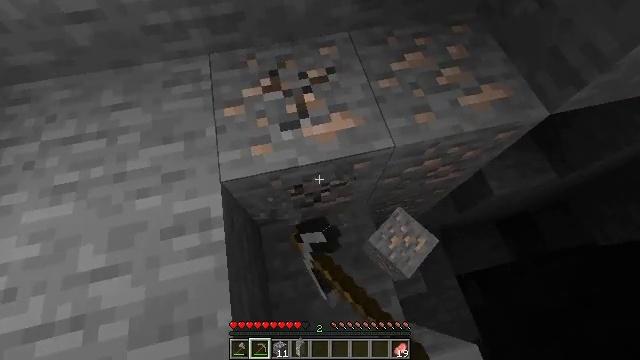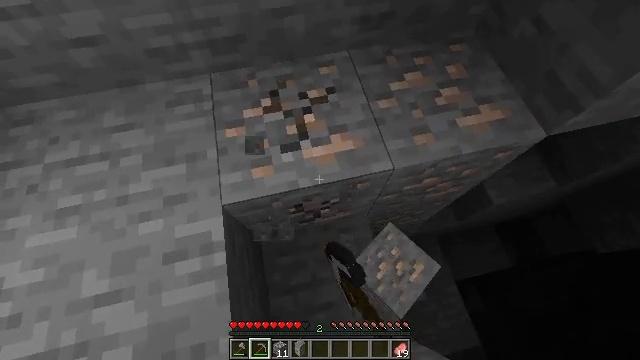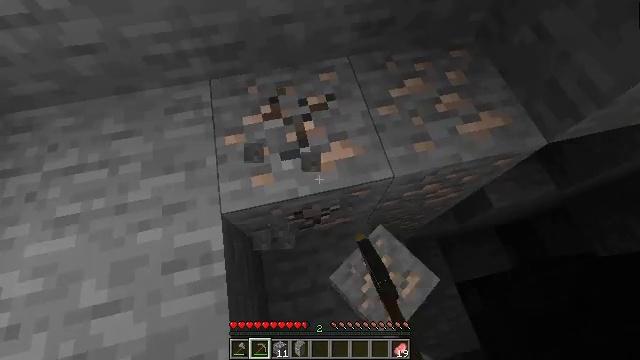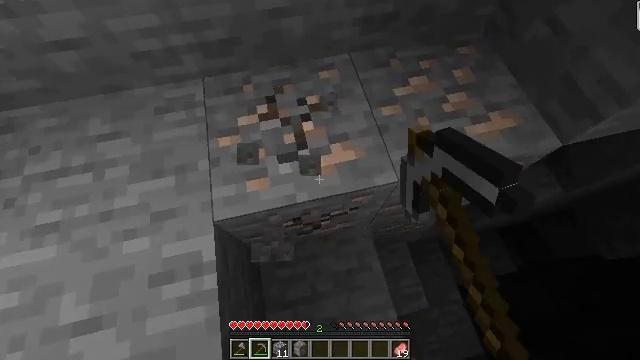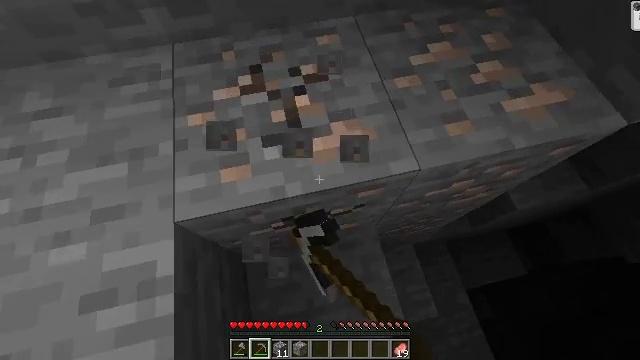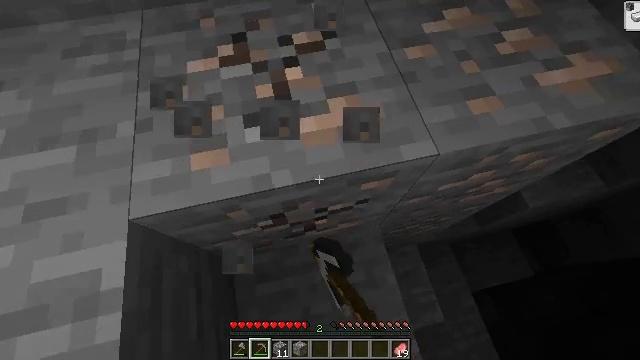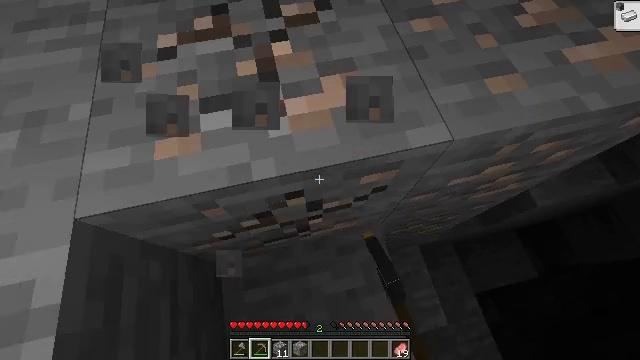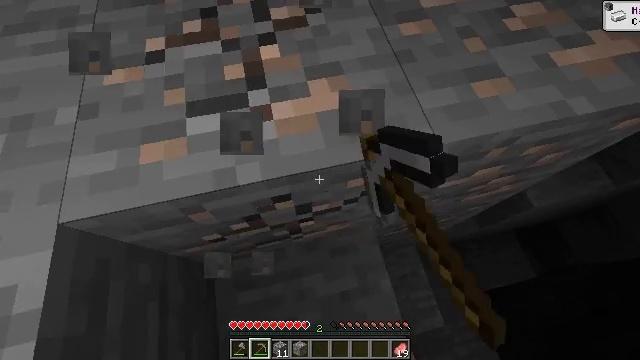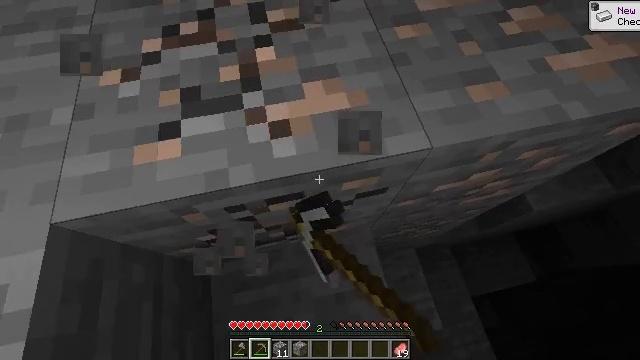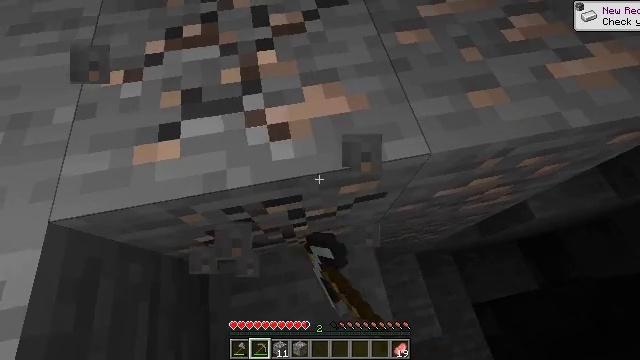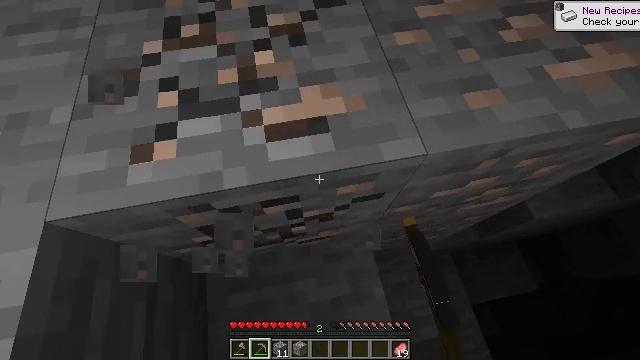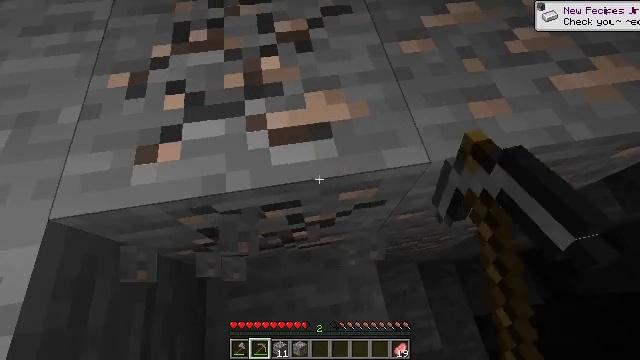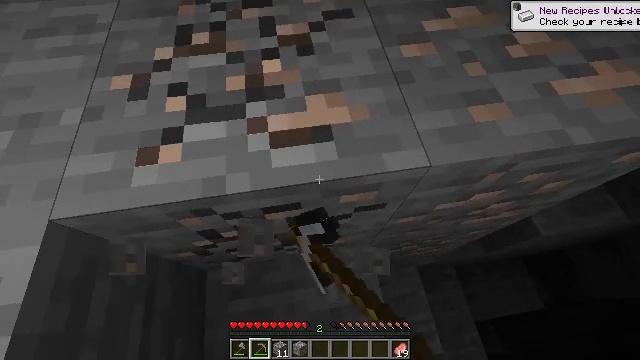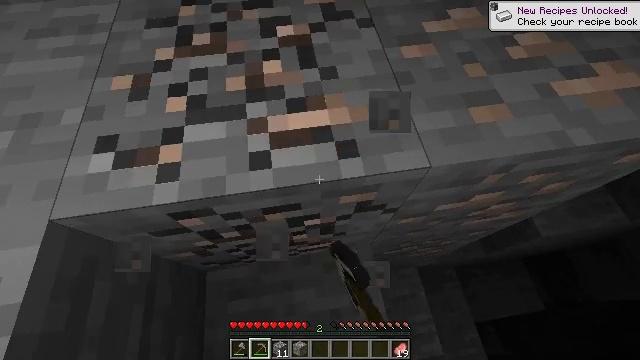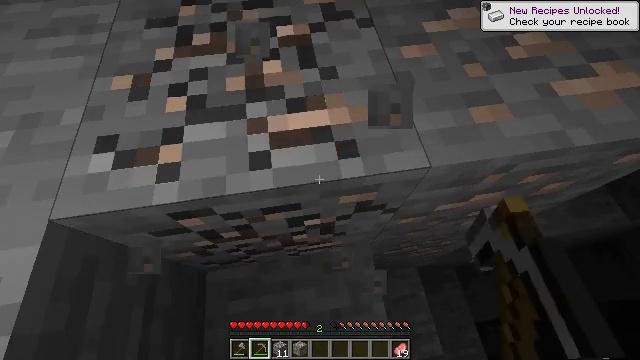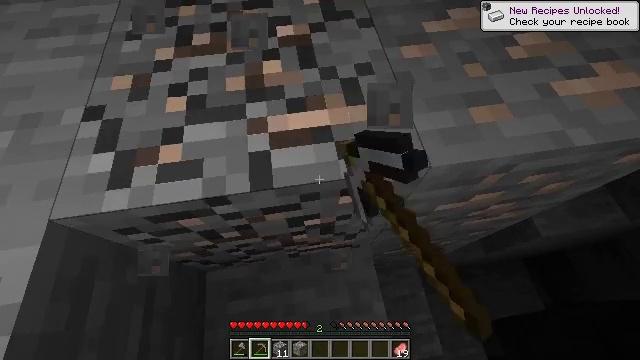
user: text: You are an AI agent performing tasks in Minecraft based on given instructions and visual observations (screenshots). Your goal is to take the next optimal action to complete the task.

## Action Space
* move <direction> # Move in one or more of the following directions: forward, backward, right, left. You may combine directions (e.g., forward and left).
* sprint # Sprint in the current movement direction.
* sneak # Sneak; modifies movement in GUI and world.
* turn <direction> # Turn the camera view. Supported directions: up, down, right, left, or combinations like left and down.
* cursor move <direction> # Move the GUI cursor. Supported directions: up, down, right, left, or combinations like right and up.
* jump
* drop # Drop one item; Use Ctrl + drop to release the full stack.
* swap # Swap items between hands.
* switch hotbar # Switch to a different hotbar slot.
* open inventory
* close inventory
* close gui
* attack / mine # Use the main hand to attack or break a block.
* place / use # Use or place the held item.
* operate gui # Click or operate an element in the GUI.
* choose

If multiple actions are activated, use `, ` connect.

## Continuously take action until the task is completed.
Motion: motion action
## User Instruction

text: Use a pickaxe to gather iron ore.
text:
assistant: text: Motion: move forward, attack / mine
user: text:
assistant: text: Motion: attack / mine
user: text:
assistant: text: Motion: attack / mine
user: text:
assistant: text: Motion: move right, attack / mine
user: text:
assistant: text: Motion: move right, attack / mine
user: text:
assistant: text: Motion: attack / mine
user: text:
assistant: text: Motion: attack / mine
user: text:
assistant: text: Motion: attack / mine
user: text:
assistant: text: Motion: turn left, attack / mine
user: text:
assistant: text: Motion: attack / mine
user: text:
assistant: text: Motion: turn left and up, attack / mine
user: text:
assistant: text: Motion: attack / mine
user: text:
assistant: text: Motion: attack / mine
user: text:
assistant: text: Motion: attack / mine
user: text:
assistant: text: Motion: attack / mine
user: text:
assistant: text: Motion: attack / mine
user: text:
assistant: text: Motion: attack / mine
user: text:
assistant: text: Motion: attack / mine
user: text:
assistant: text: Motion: attack / mine
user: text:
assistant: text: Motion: attack / mine
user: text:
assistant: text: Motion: attack / mine
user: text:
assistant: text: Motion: sneak, turn up, attack / mine
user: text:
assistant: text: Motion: sneak, turn right and up, attack / mine
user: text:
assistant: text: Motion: sneak, turn right and up, attack / mine
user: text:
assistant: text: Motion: sneak, turn right, attack / mine
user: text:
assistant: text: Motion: sneak, attack / mine
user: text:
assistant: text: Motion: sneak, attack / mine
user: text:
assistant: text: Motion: sneak, attack / mine
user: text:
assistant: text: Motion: sneak, turn right, attack / mine
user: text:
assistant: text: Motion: sneak, turn right and up, attack / mine